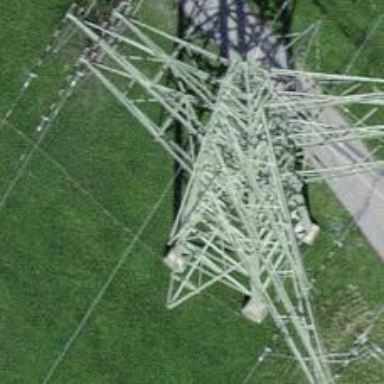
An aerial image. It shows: Power tower.